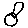
Label: bird